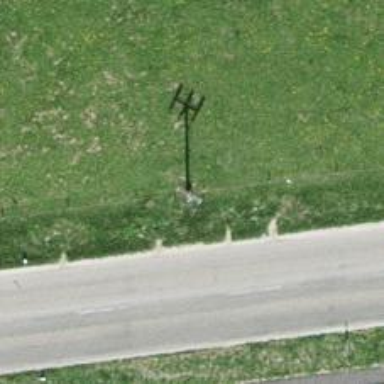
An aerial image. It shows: Power pole.